Question: I am having some problems using one of the Dlls in my application and I ran dependency walker on it. i am not sure how to read it but I got following results
Does it suggest any x86-x64 incompatibilty? is there anyway I can solve this issue?
'''
Error: At least one required implicit or forwarded dependency was not found.
Error: At least one module has an unresolved import due to a missing export function in an implicitly dependent module.
Error: Modules with different CPU types were found.
Warning: At least one delay-load dependency module was not found.
Warning: At least one module has an unresolved import due to a missing export function in a delay-load dependent module.
'''
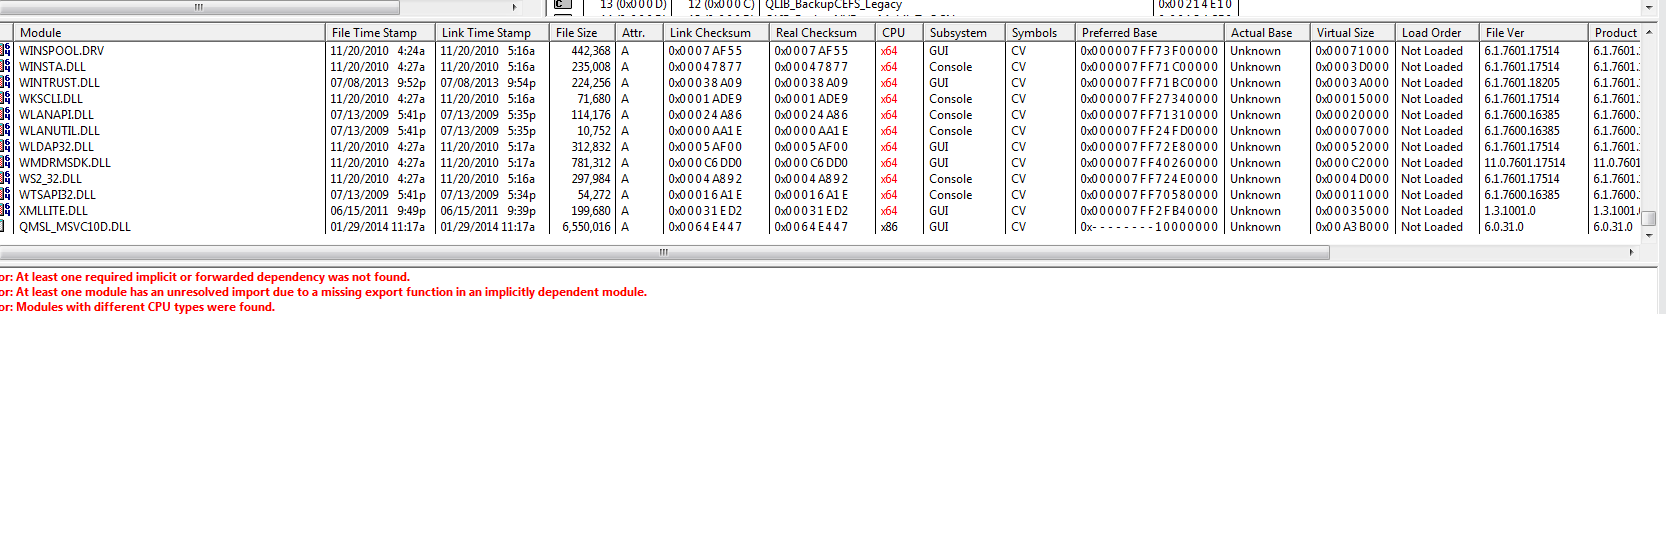
Answer: You typically see that sort of view when you look at a 32 bit executable in the 64 bit version of Dependency Walker. Because Dependency Walker is 64 bit, when it tries to look for DLLs on the DLL search path it finds the 64 bit versions. Your 32 bit program will run in the WOW64 emulator and find the 32 bit versions.
So, the screenshot that you have presented, there is nothing at all to be concerned about.
If you are having dependency problems with your app here I suggest that you run your program under Dependency Walker's Profile mode (from the Profile menu item). This will give you detailed diagnostics of what actually happens at load time and run time. The screenshot you present above is from a static analysis and by necessity such a static analysis is always incomplete and subject to inaccuracies. The only way to be sure of what happens when your program loads, is to debug it as it loads.